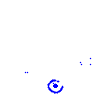
Particle: pion